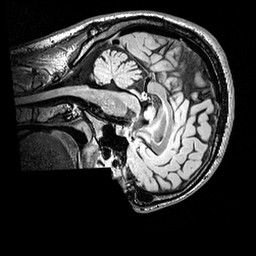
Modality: FLAIR
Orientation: sagittal
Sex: male
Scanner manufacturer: siemens
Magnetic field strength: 3 T
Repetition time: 5 s
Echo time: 0.395 s